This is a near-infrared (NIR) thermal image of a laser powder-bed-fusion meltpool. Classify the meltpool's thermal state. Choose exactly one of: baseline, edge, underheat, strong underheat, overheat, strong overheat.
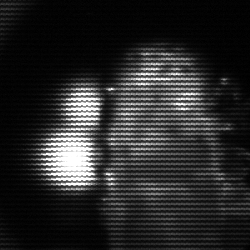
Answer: strong underheat